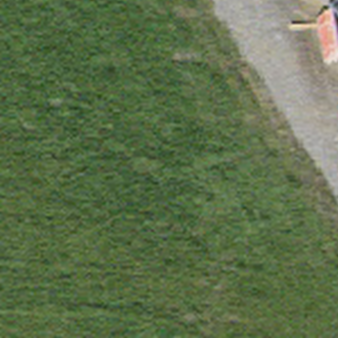
Label: other